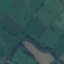
Label: Pasture